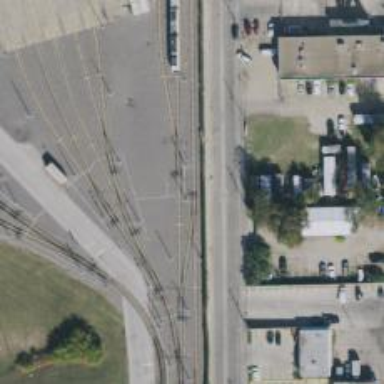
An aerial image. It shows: Light rail service yard with electrified contact lines.